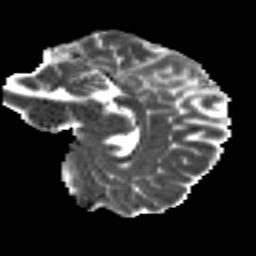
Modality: MD
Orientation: sagittal
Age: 23
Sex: male
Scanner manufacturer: siemens
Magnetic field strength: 3 T
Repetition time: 8.8 s
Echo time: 0.085 s